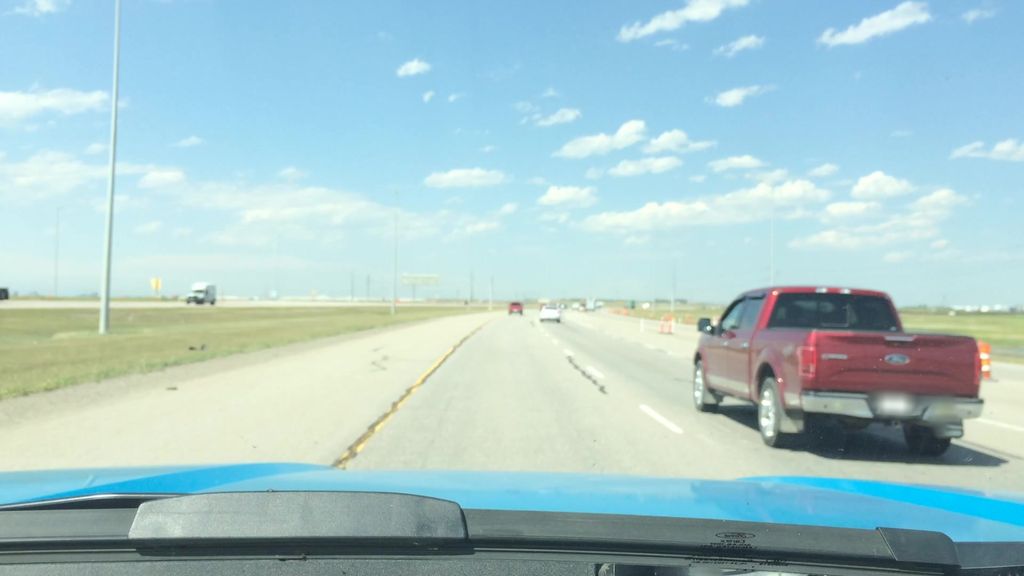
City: calgary